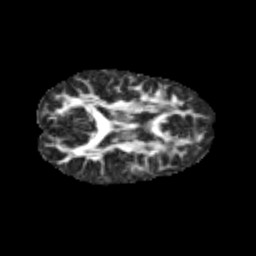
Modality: FA
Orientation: axial
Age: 10
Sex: female
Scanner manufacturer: siemens
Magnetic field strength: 3 T
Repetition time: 3.8 s
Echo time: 0.07 s